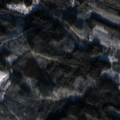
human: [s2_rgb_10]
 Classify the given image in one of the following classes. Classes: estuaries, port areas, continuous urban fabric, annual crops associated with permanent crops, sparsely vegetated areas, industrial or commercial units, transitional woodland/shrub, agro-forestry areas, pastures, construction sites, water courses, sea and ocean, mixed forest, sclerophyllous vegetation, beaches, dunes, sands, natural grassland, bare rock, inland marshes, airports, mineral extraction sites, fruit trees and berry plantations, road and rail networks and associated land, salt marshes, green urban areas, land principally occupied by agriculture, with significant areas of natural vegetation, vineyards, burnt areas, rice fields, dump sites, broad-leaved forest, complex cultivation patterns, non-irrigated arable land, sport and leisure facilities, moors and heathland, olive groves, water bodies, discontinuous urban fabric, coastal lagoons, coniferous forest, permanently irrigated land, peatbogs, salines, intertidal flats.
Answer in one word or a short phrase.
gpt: land principally occupied by agriculture, with significant areas of natural vegetation, coniferous forest, mixed forest, transitional woodland/shrub